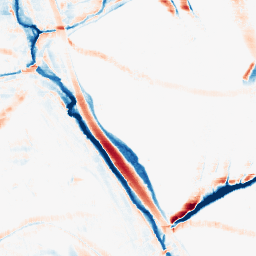
Category: morphological
Decomposition family: morphological_rect
Decomposition parameters: operation: average
width: 20
height: 10
Upsampling method: sinc_hamming
Upsampling parameters: scale: 4
kernel_size: 16
Upsampling scale: 4